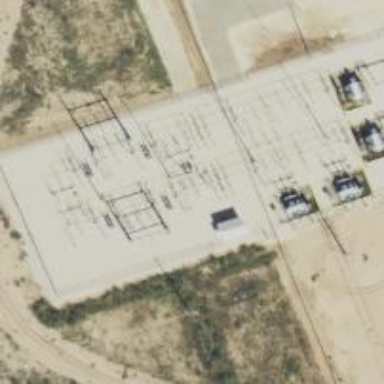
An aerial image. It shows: Switch for power supply.